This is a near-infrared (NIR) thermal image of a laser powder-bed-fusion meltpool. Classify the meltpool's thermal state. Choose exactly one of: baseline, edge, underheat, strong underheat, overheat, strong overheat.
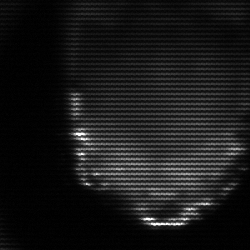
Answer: edge